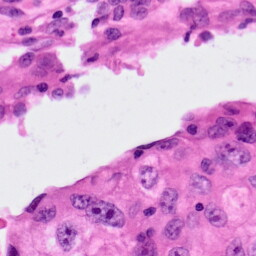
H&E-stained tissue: Lung